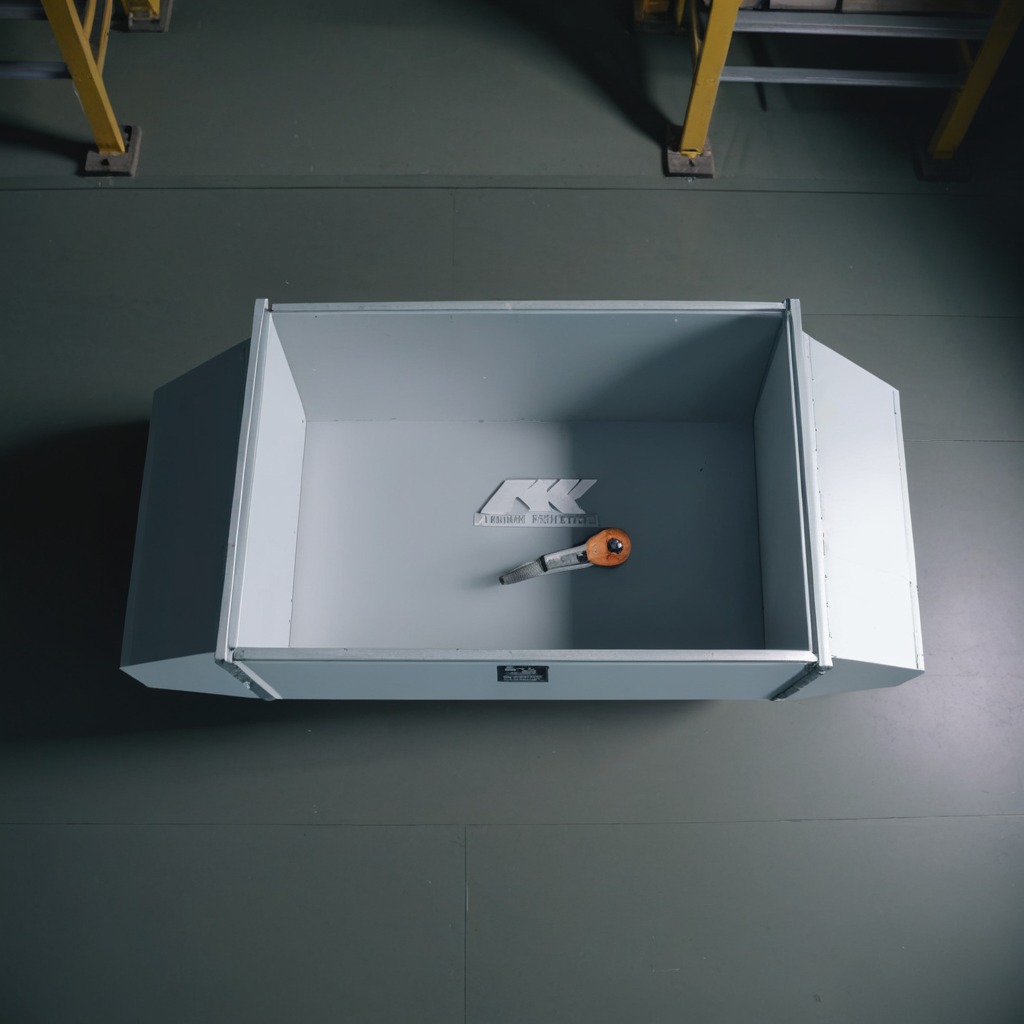
A metal saw lies on the toolbox surface.